Field crop: tomato
Growth stage: 2
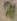
Species: solanum